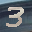
Label: 3